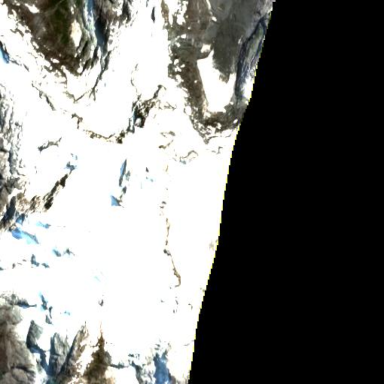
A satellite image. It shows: Stunning view of glacier.